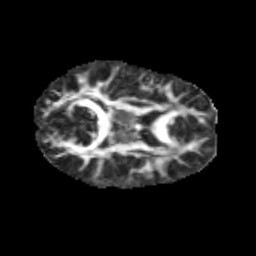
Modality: FA
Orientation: axial
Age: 9
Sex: female
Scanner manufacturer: siemens
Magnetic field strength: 3 T
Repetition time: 3.8 s
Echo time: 0.07 s